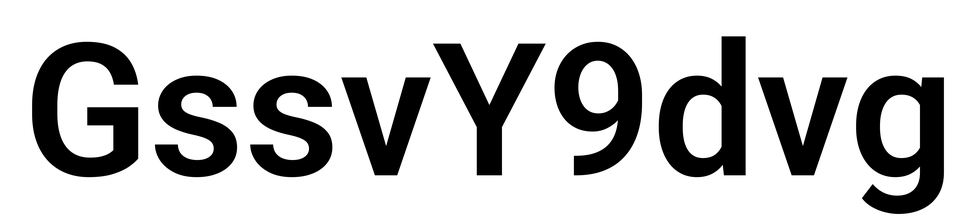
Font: Roboto_SemiBold